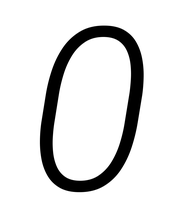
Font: Roboto-Italic_Light_Italic